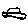
Label: car